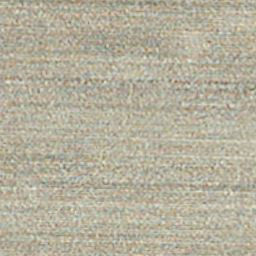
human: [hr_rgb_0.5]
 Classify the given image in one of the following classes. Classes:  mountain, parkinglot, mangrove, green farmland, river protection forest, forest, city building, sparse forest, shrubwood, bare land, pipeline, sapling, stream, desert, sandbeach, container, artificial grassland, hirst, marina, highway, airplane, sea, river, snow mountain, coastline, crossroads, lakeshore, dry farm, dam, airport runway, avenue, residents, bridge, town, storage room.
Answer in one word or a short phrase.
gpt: dry farm